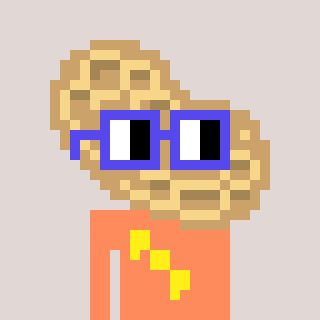
a pixel art character with square blue glasses, a peanut-shaped head and a peachy-colored body on a warm background